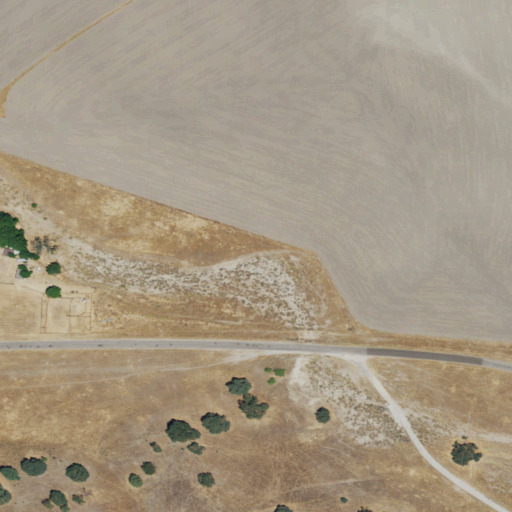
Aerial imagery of valley in California named Palo Prieto Canyon containing grassland, open development, and shrub